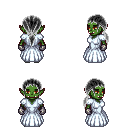
a pixel art fantasy rpg character, female body template, orc, green skin, underdress, teal pants, gray ponytail hairstyle, metal gloves, white slippers, four views (front, back, left, right), 2x2 character sprite sheet, small pixel art, hard edges, no anti-aliasing